Field crop: tomato
Growth stage: 2
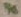
Species: solanum